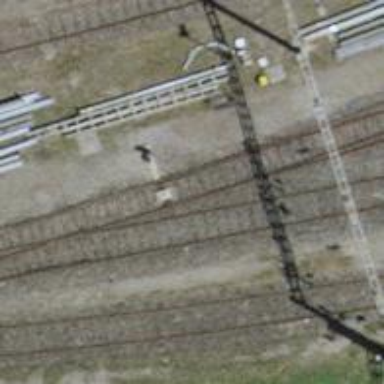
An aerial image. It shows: Railway switch.